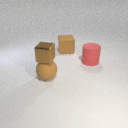
large red rubber cylinder in front of large brown rubber cube